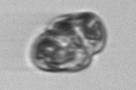
Label: Karenia